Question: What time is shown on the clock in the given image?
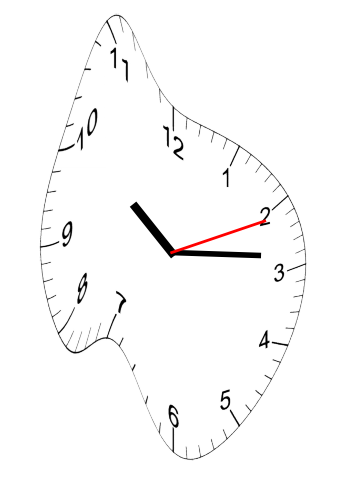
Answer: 10:14:11